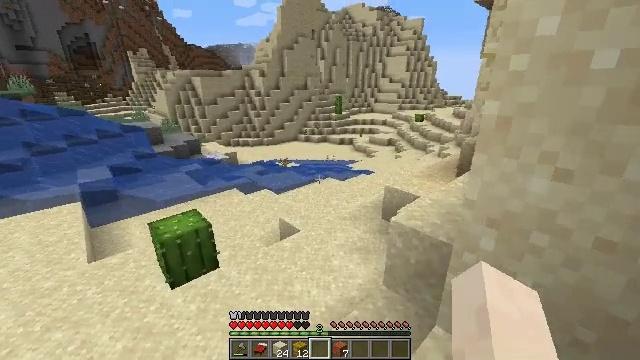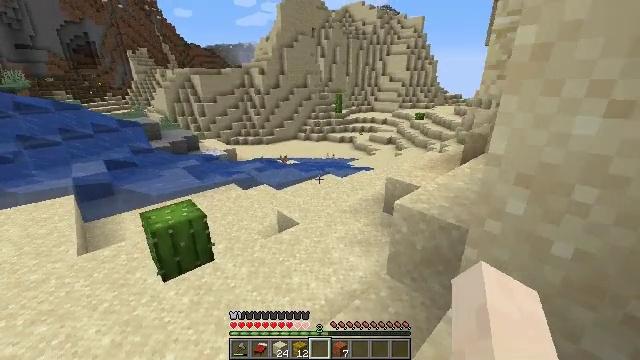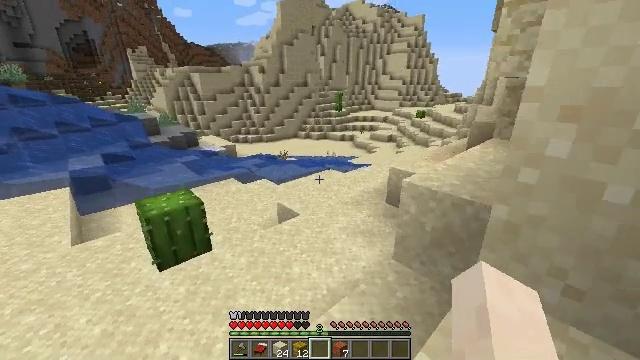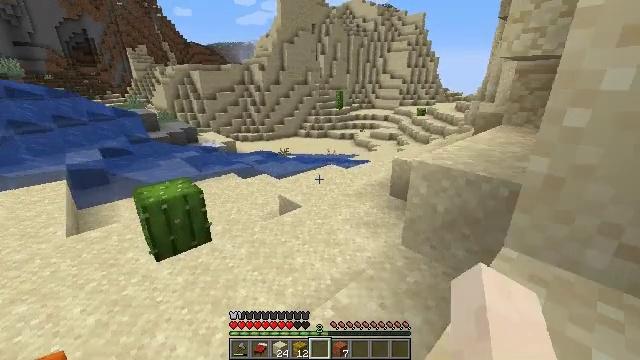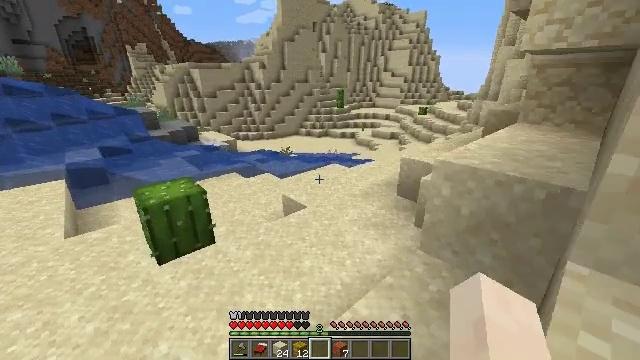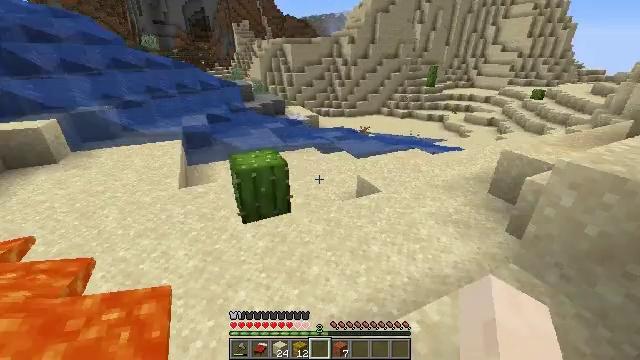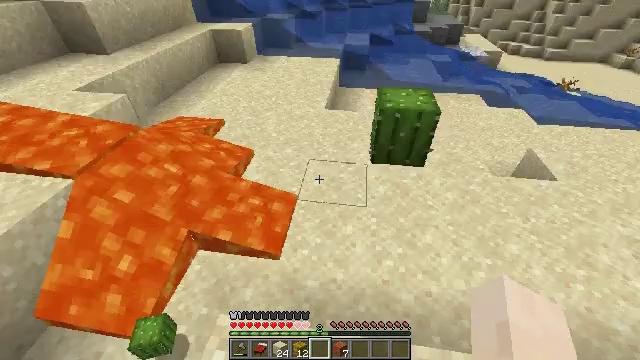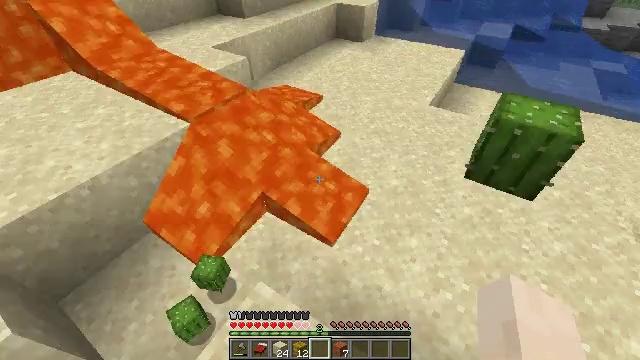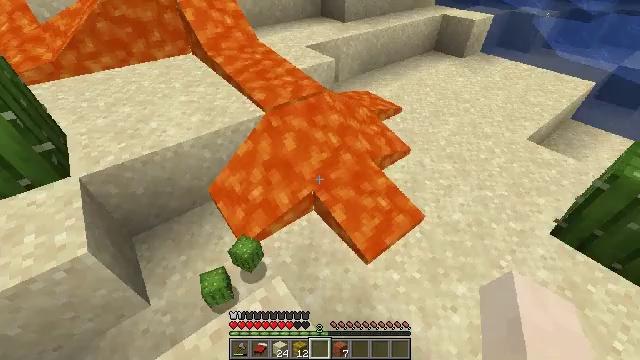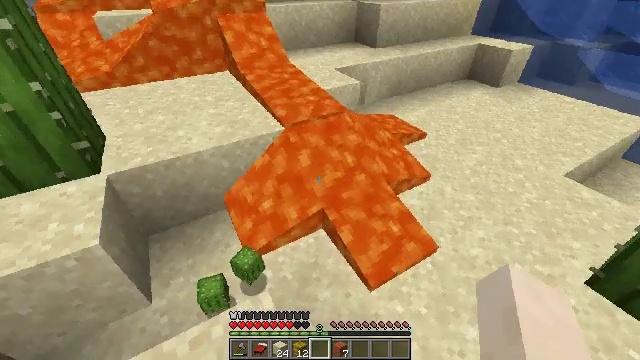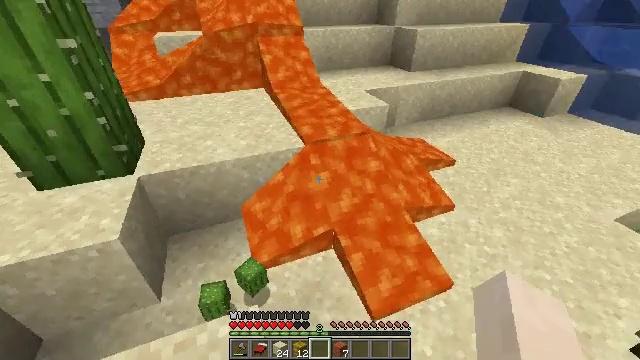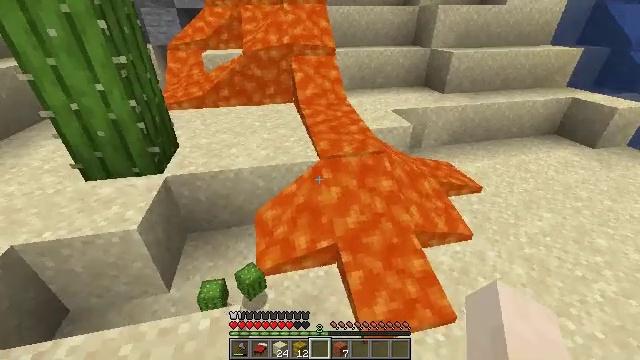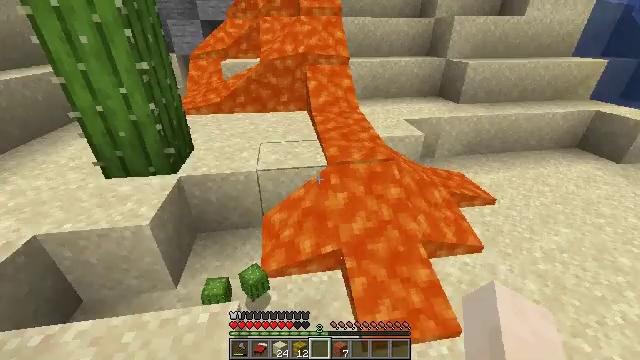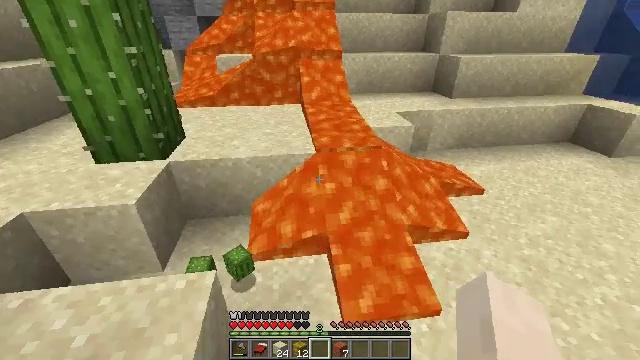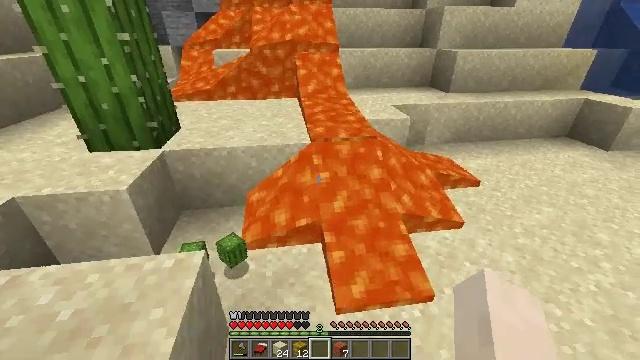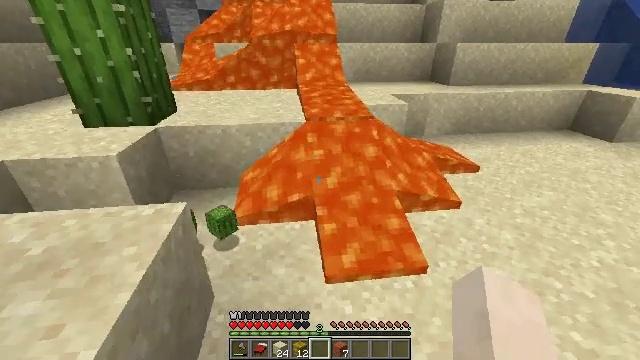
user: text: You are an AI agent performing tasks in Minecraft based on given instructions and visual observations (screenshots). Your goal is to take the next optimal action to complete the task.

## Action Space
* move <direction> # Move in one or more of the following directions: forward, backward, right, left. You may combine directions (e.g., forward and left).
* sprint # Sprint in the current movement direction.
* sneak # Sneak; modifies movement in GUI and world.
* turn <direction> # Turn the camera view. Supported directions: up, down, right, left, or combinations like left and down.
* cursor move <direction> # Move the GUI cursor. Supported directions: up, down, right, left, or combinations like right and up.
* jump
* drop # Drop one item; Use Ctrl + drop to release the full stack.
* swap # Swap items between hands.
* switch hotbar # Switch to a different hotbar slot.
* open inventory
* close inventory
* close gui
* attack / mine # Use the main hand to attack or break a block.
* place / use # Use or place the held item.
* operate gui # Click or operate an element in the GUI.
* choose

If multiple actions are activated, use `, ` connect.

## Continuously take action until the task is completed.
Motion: motion action
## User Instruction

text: Hunt a rabbit.
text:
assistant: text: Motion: move forward and move left
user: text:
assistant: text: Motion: move forward and move left
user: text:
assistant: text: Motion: move forward and move left
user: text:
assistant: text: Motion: move forward
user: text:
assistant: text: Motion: move forward, turn left and down
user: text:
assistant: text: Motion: move forward and move right, turn left and down
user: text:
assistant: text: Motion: move forward and move right, turn left and down
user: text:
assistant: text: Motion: move right, turn left
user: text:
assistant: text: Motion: move right, turn left and up
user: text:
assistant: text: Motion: move right, turn left and up
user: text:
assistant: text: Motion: move back and move right, turn left and up
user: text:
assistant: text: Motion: move back and move right, turn left and up
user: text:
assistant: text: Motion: move back and move right
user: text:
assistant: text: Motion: move back
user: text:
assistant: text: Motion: move back, turn up
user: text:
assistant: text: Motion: move back and move left, turn left and up
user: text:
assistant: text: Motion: move back and move left, turn left and up
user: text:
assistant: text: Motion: move back and move left, turn left and up
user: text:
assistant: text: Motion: move back and move left
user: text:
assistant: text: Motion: move back and move left
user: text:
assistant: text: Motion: move back
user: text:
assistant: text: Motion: move back
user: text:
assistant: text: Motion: move back
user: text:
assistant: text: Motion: move back
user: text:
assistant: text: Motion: move back
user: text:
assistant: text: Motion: move back and move right
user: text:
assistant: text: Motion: move back and move right
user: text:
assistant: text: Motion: move back and move right
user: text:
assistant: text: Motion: move back and move right
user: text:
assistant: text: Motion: move back and move right